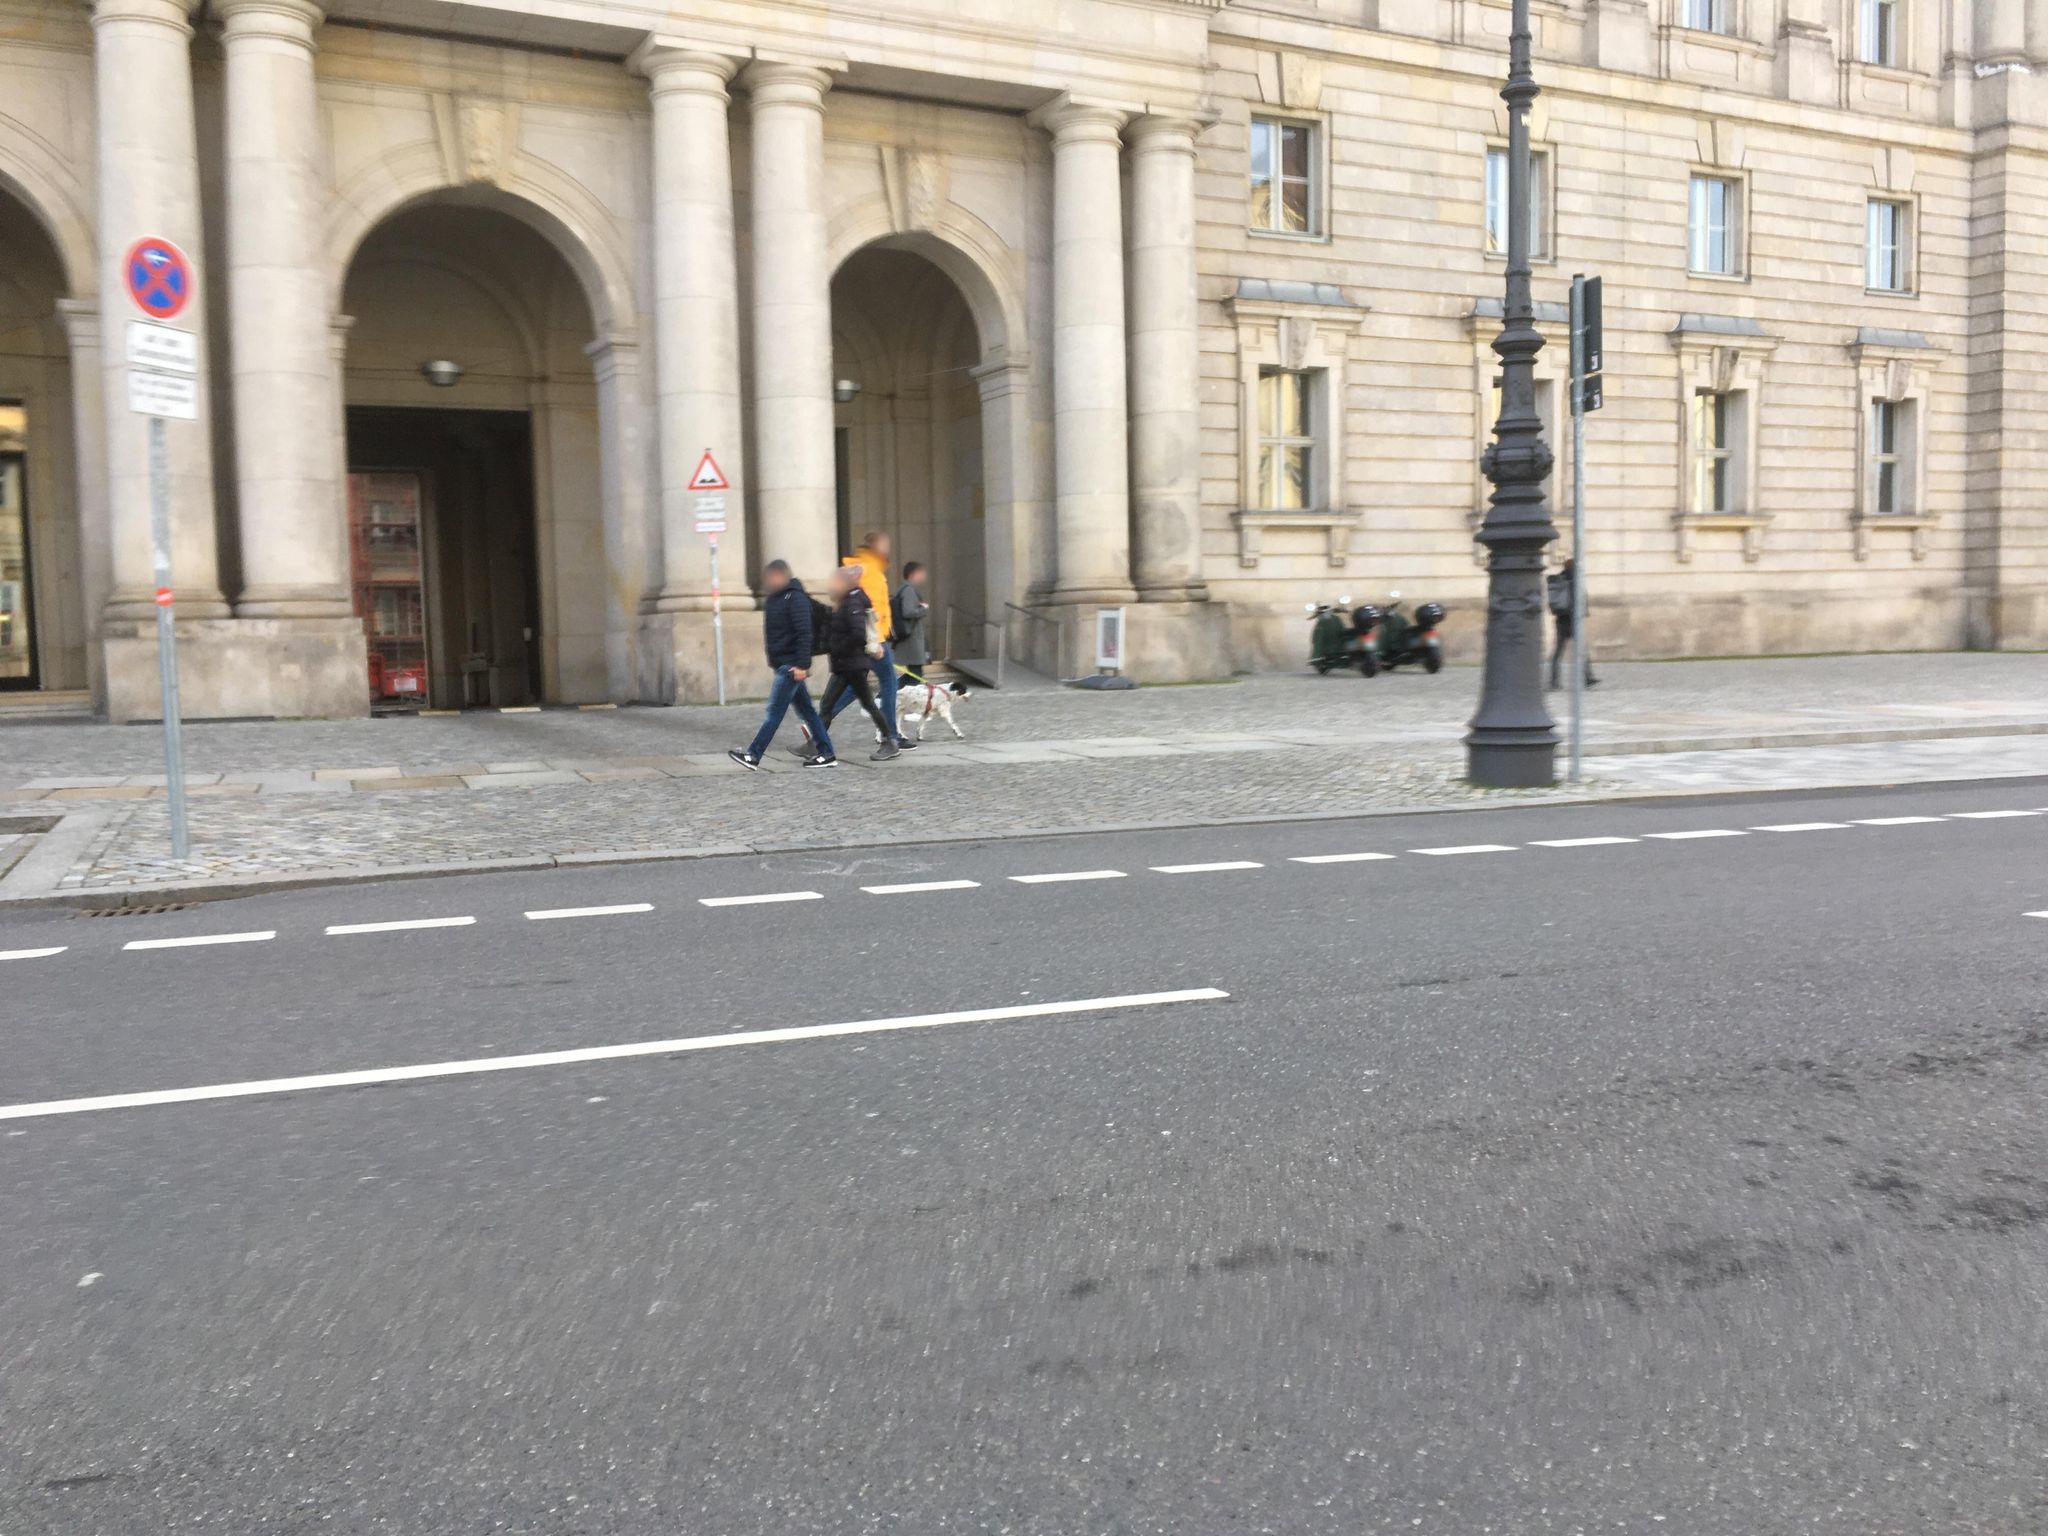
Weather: clear
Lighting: day
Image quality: slightly poor
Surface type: walking surface
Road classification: residential
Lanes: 2
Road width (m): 6
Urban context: urban centre
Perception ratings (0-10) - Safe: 5.18, Lively: 7.65, Beautiful: 3.83, Boring: 1.44, Depressing: 2.67, Wealthy: 9.42